Interaction volume radius: 10 \u00c5
Interaction volume height: 30 \u00c5
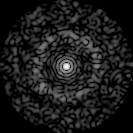
Disorder parameter: 0.8456